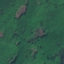
Land use / land cover: Forest